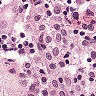
Metastatic tissue present: no